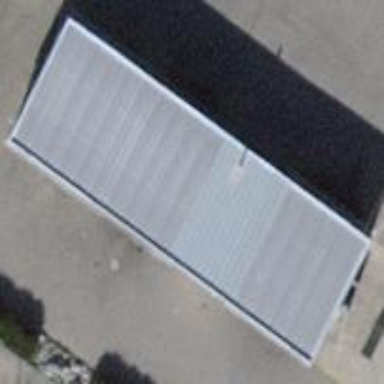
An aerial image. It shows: Building serving as car wash facility.